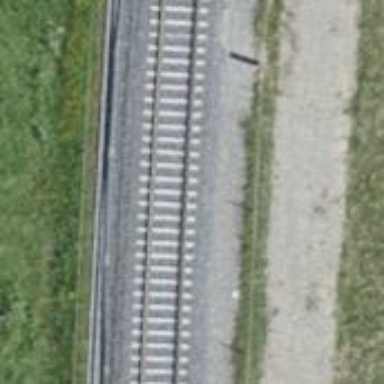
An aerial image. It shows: Railway track with contact line for electrification.